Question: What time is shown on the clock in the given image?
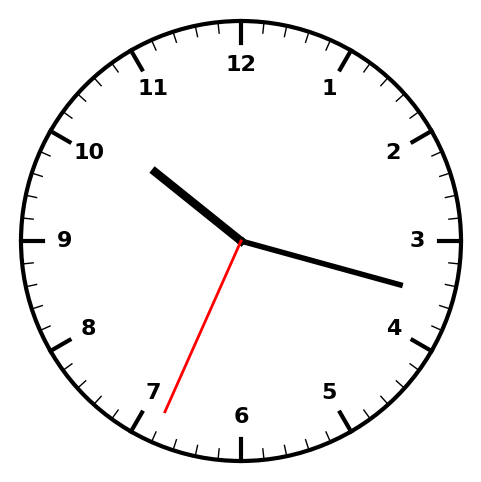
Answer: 10:17:34